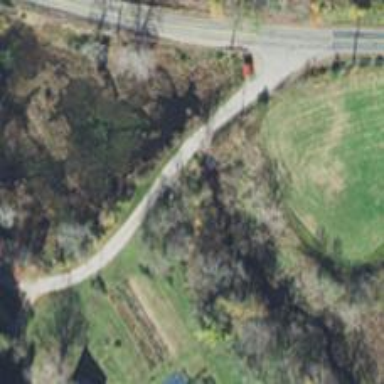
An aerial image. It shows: Culvert tunnel.